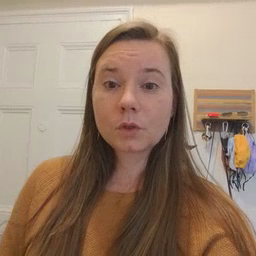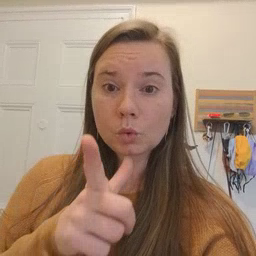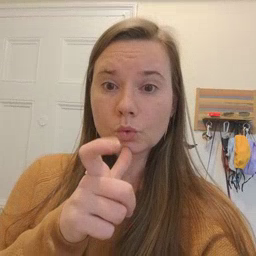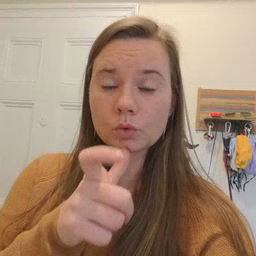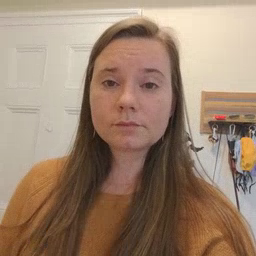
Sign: who